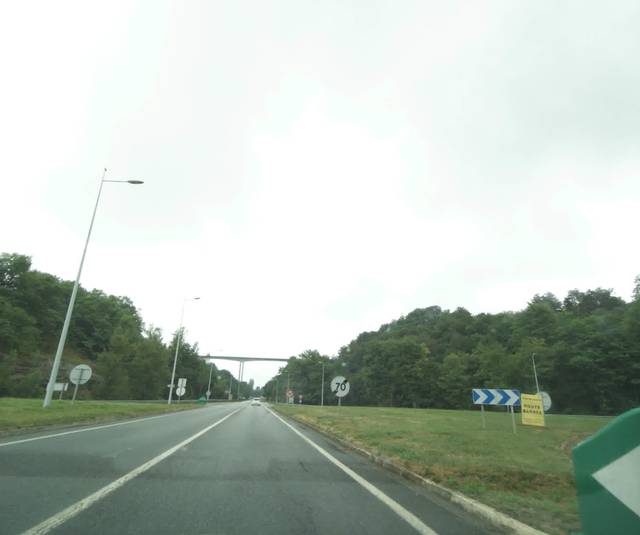
Region: France
Coordinates: 44.352, 2.555